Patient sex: M
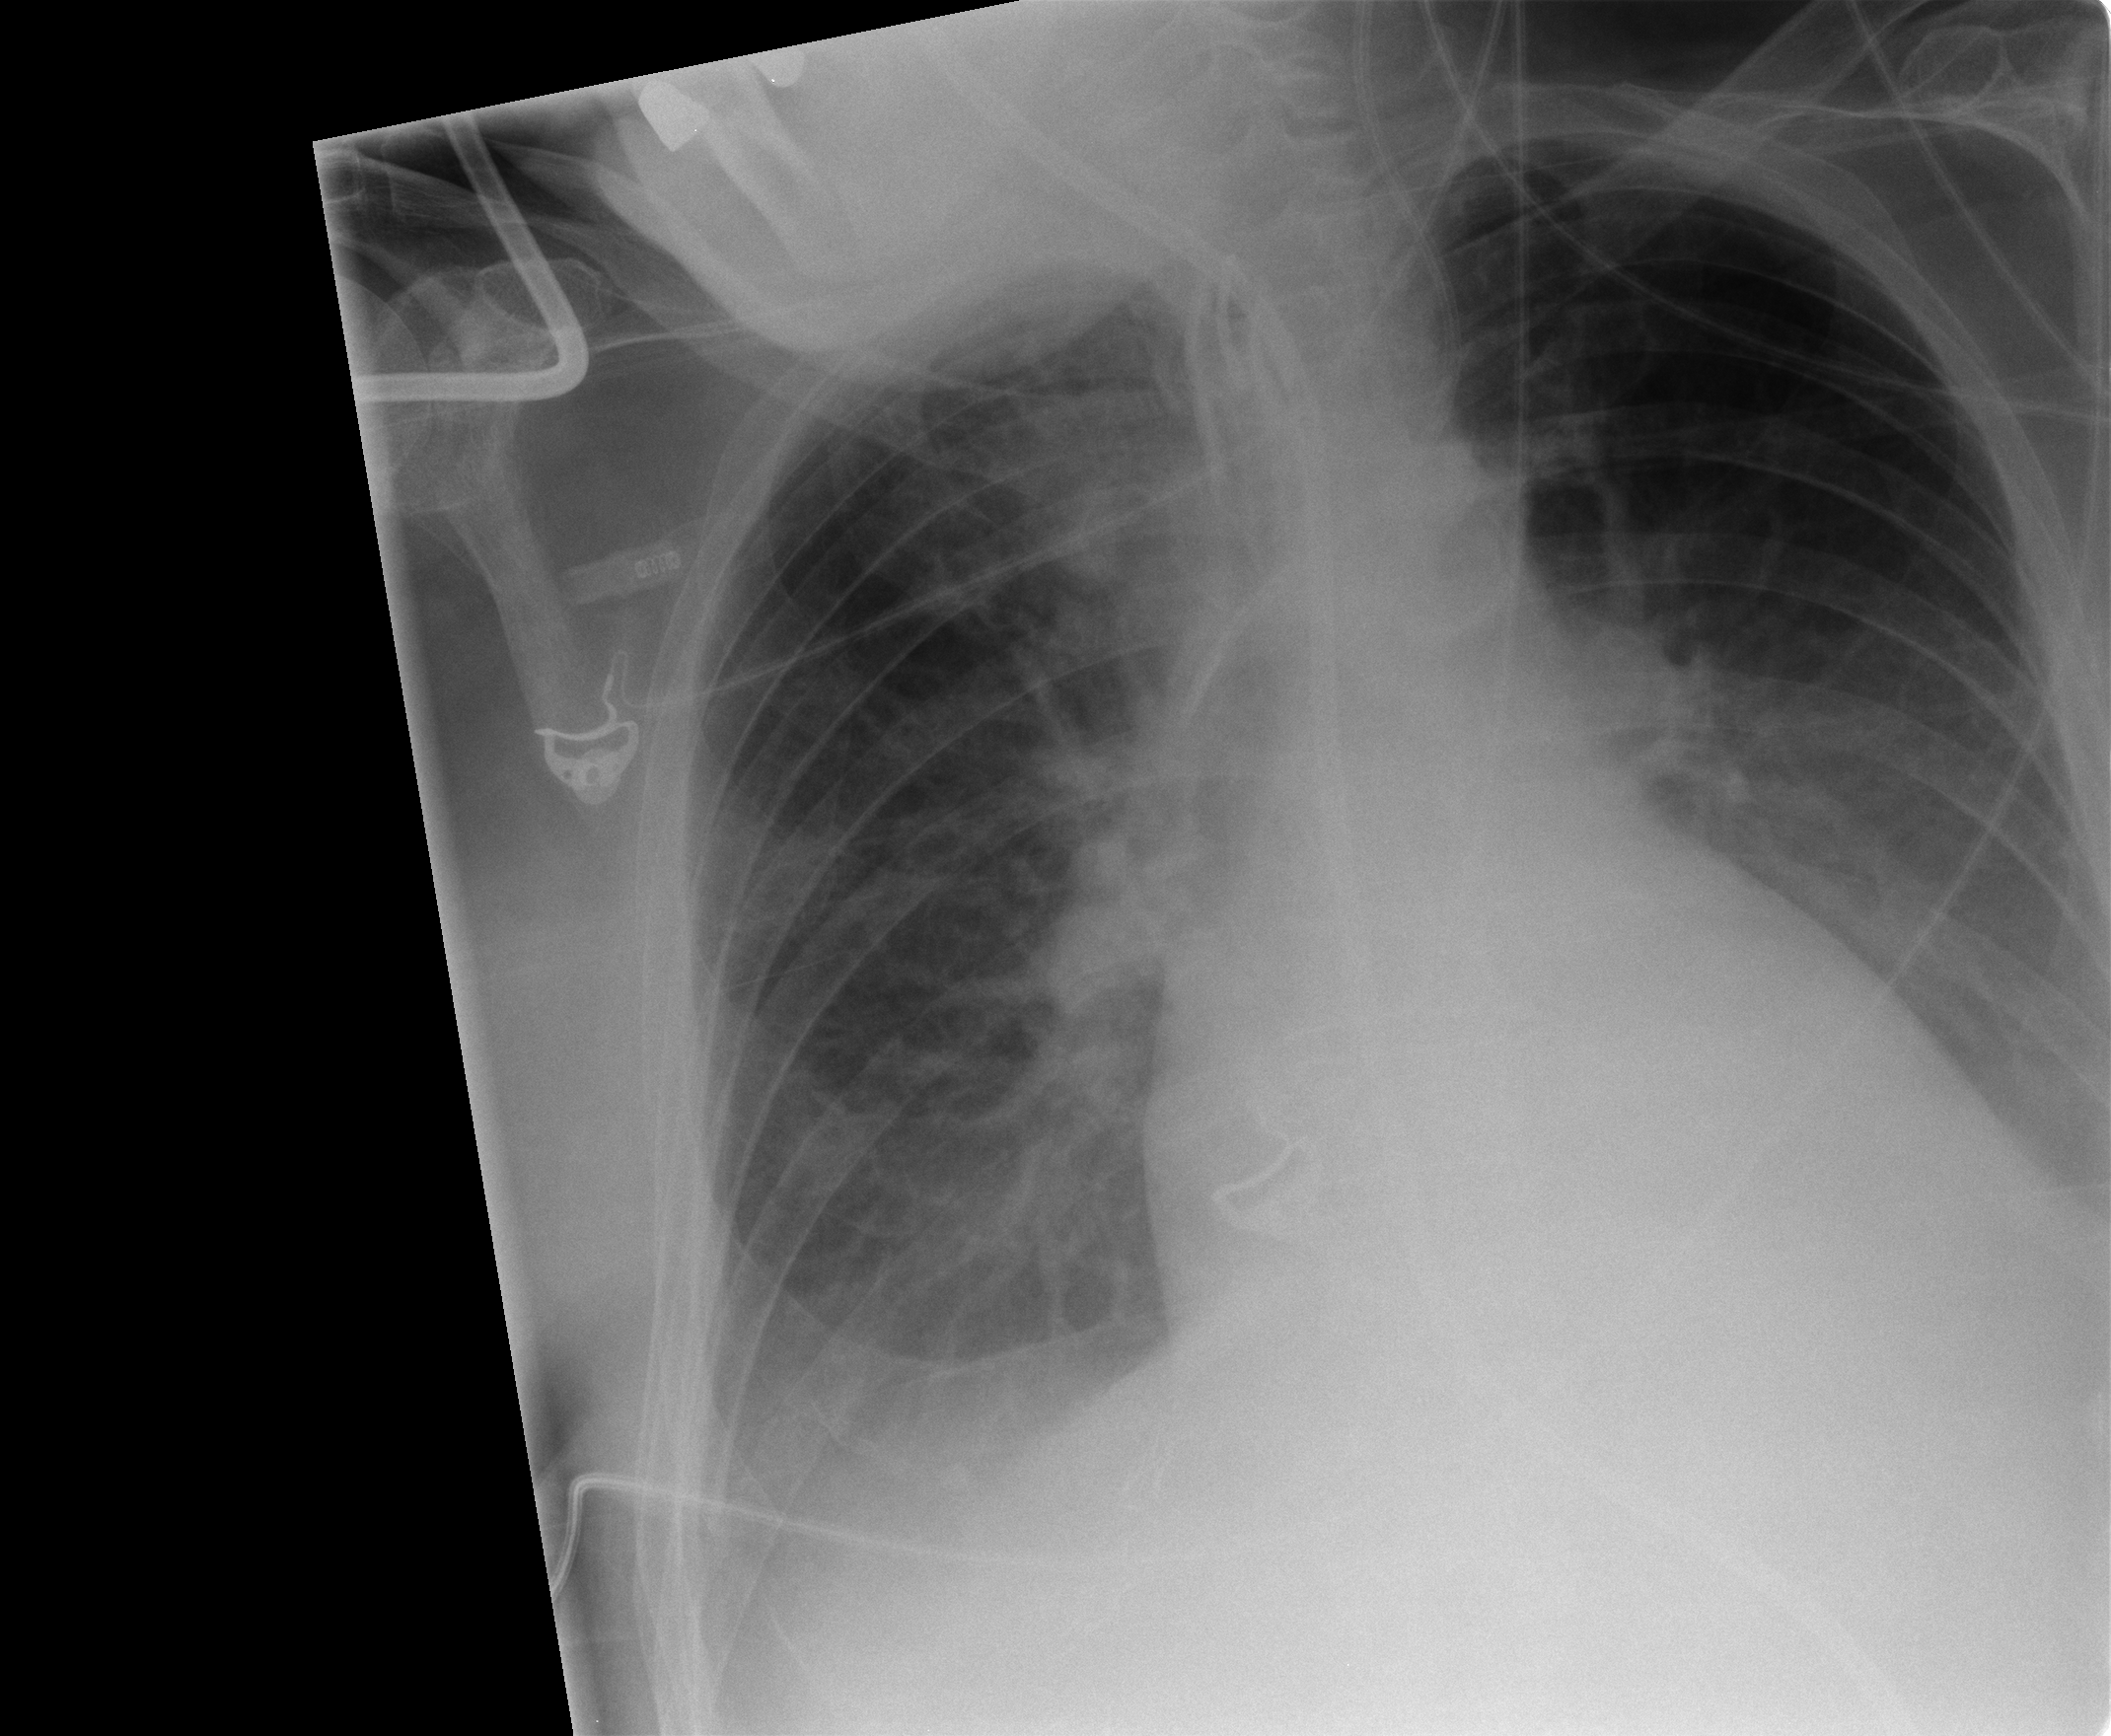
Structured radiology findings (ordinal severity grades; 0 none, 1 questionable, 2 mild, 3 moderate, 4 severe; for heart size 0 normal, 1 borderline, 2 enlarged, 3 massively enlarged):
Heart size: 2
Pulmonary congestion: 2
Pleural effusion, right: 2
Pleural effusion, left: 1
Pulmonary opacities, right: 0
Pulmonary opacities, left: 0
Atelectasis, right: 2
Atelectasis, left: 2